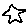
Label: star